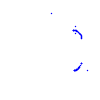
Particle: kaon